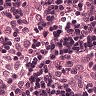
Metastatic tissue present: no